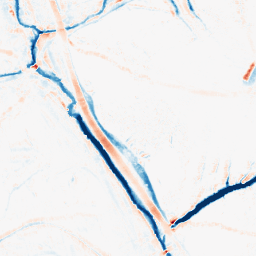
Category: morphological
Decomposition family: morphological_ellipse
Decomposition parameters: operation: average
width: 10
height: 10
Upsampling method: linear_exact
Upsampling parameters: scale: 8
Upsampling scale: 8